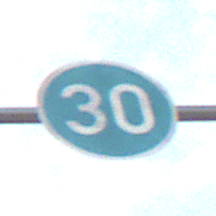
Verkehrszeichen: VorgeschriebeneMindestgeschwindigkeit
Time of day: SunriseSunset
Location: Outdoor (Nature)
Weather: PartlyCloudy
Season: NotSpecified
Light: Natural